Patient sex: F
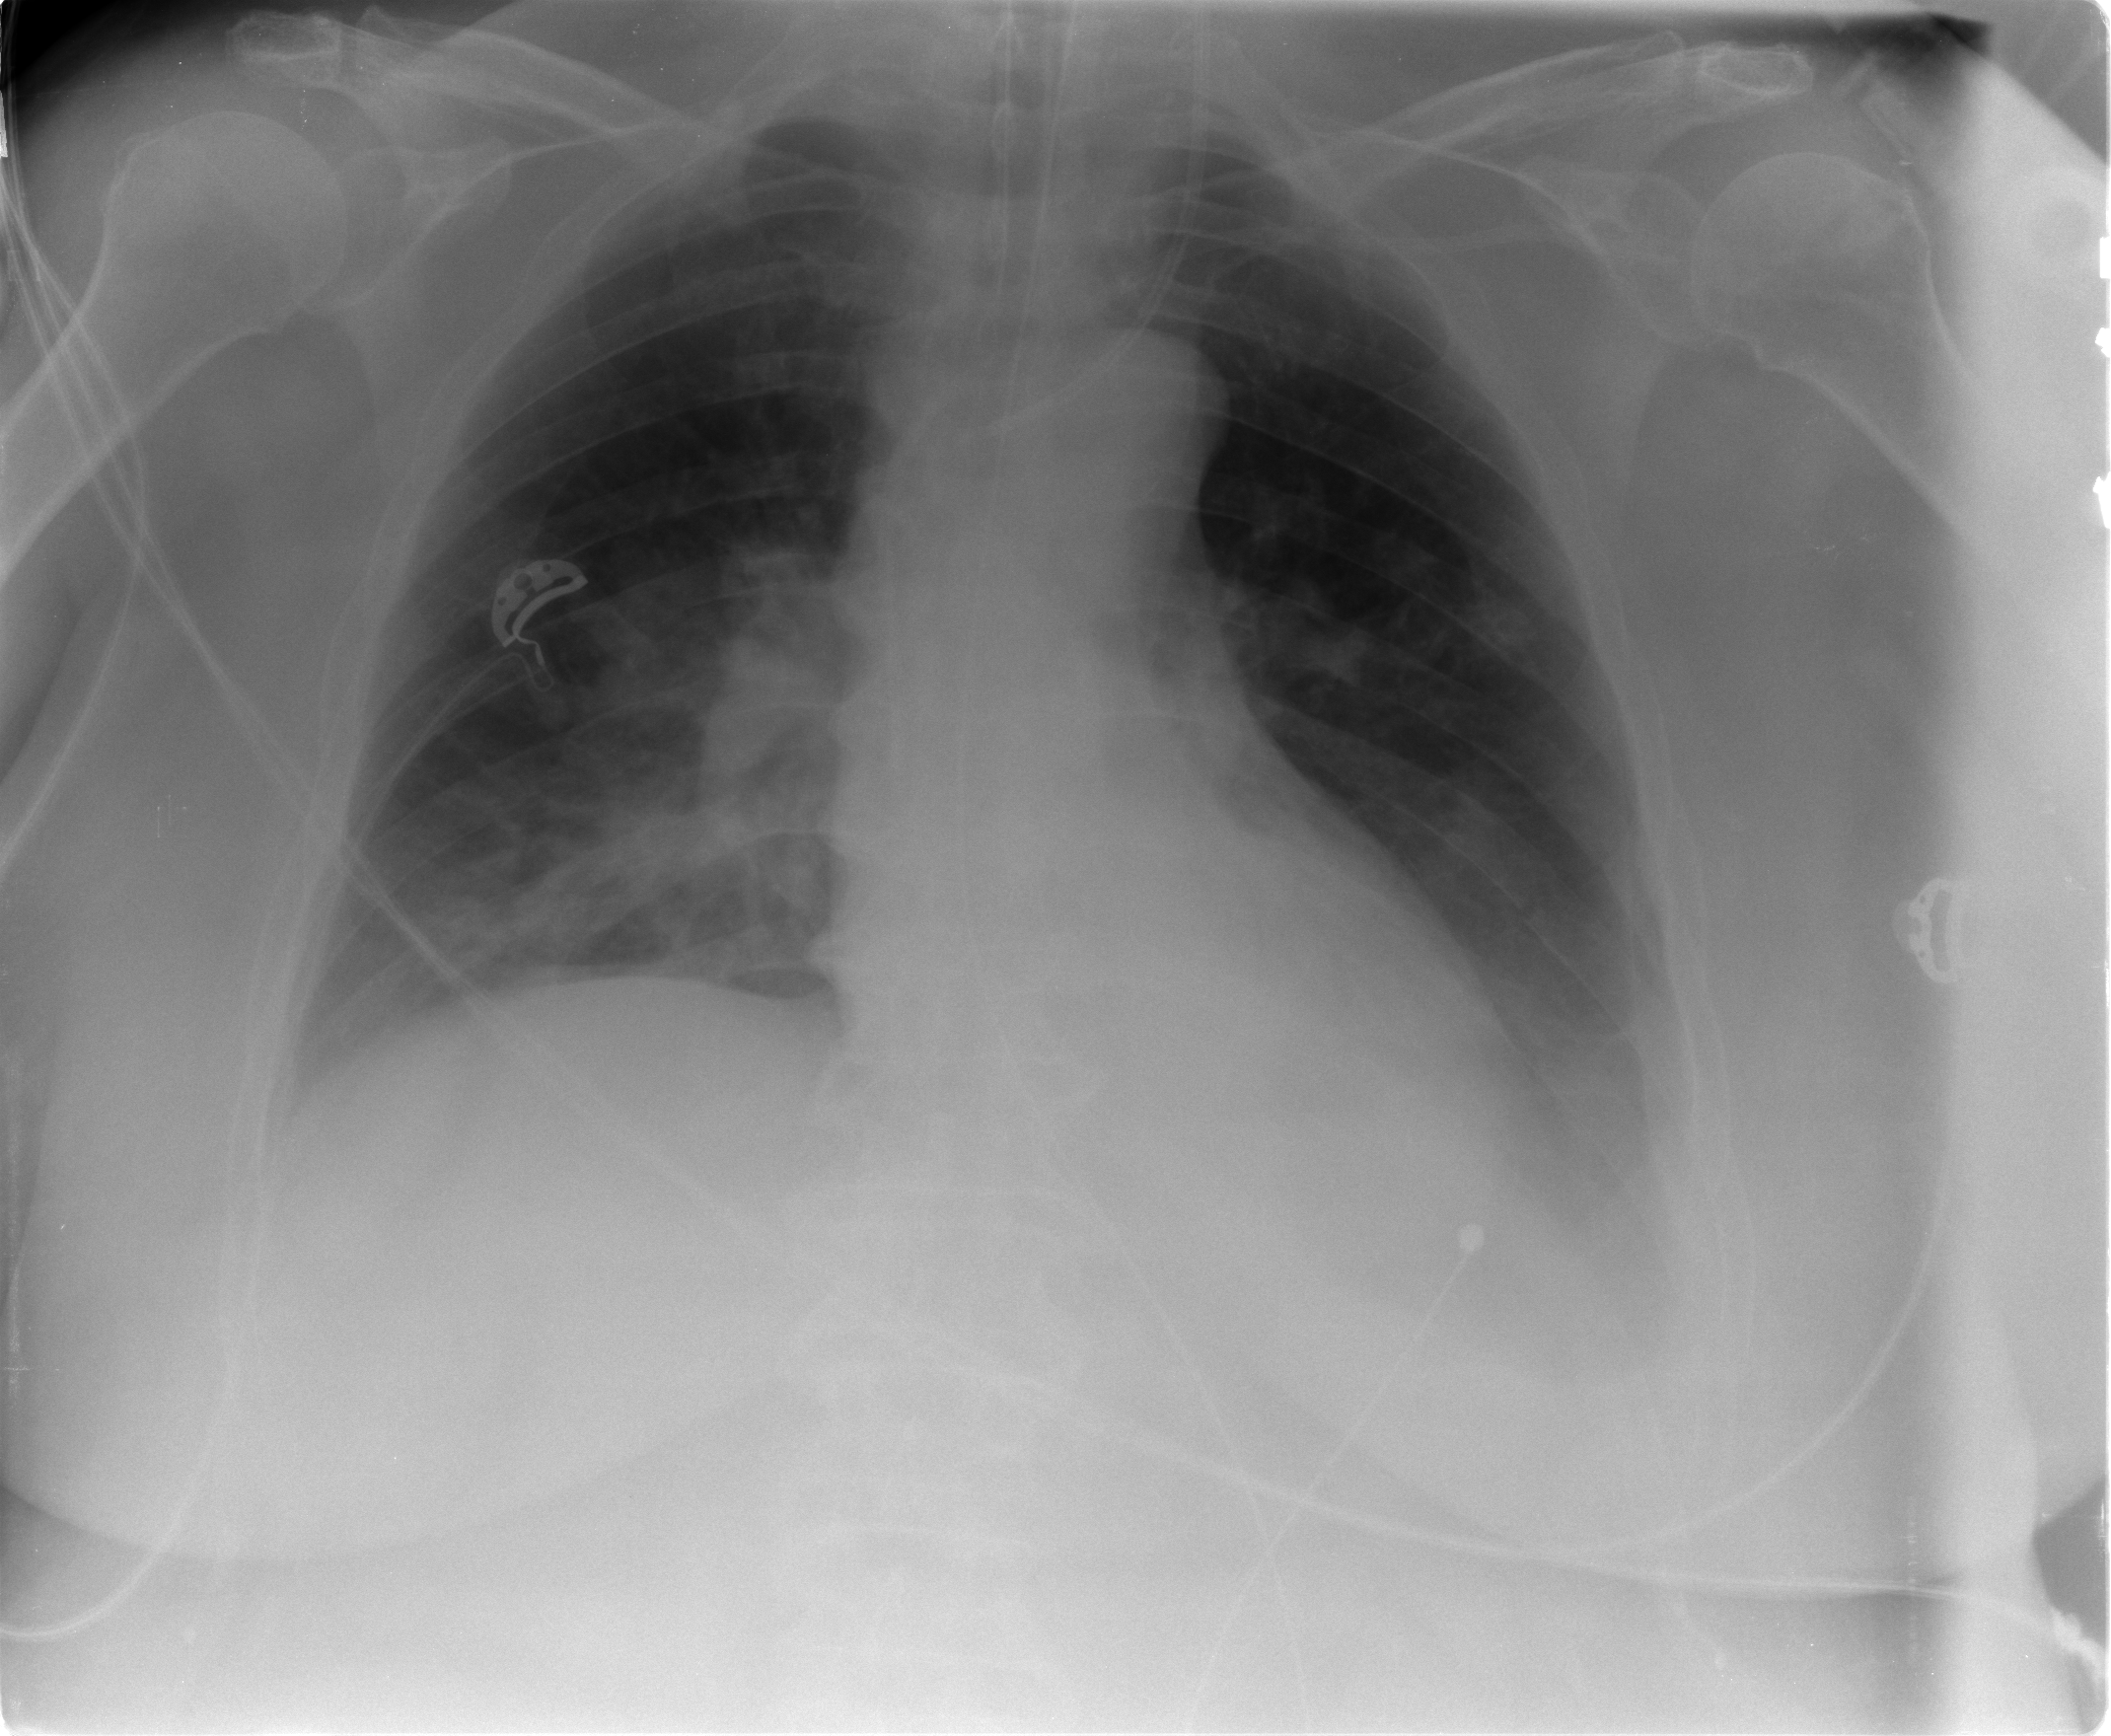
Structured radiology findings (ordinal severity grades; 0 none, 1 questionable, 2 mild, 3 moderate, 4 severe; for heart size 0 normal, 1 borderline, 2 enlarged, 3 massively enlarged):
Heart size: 0
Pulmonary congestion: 0
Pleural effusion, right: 0
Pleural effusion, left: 2
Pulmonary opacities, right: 1
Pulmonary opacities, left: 0
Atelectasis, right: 2
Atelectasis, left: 2